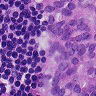
Metastatic tissue present: yes